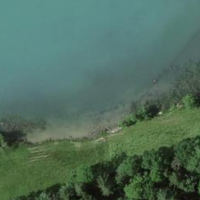
EUNIS habitat code: 15
Species observed at this site:
Tachybaptus ruficollis
Podiceps cristatus
Cyanistes caeruleus
Fulica atra
Anas platyrhynchos
Alcedo atthis
Aythya fuligula
Mareca penelope
Phalacrocorax carbo
Larus michahellis
Cygnus olor
Spatula clypeata
Mareca strepera
Parus major
Milvus milvus
Tringa glareola
Motacilla alba